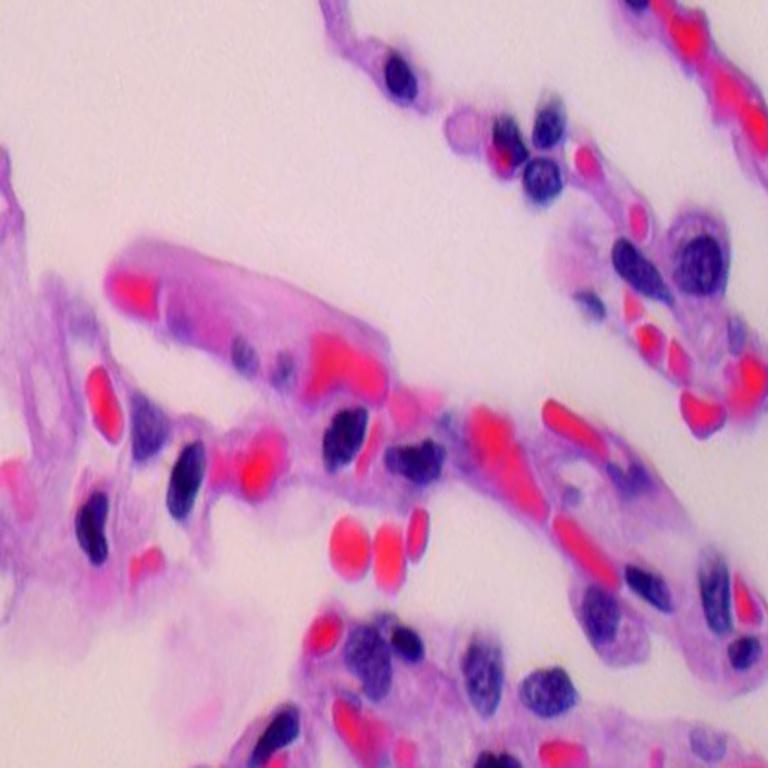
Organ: lung
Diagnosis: benign